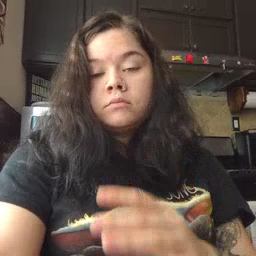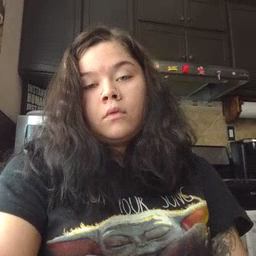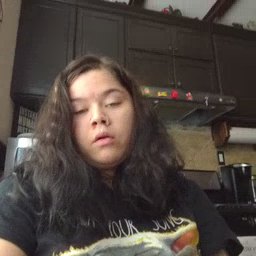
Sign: snack